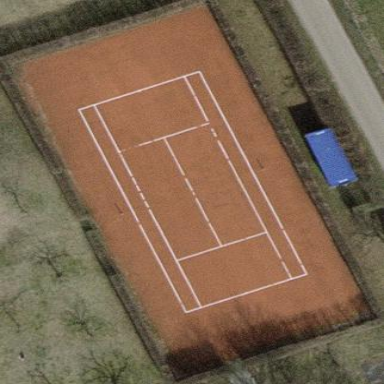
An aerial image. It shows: Tennis court surrounded by hedge.